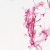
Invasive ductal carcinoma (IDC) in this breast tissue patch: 0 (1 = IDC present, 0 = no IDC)